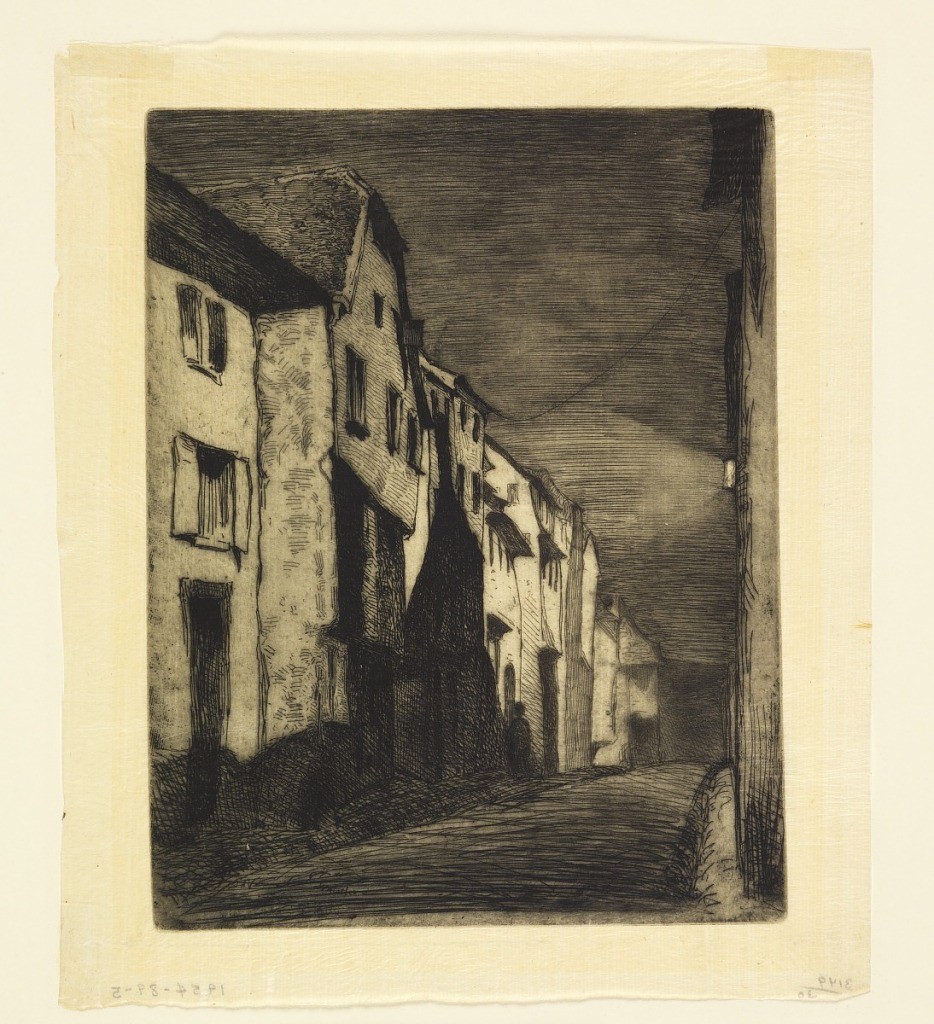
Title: Street in Saverne
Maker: James McNeill Whistler, American, 1834–1903
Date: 1858
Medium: Etching and open bite or sandpaper ground
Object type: Print
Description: A narrow street, lined with houses, shown at right. A light from a lantern affixed to the wall, right, casts a light on the group of houses, left.